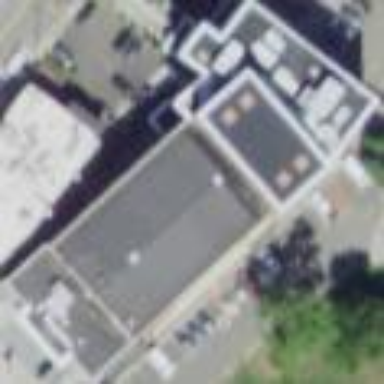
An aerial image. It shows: There is theatre building.